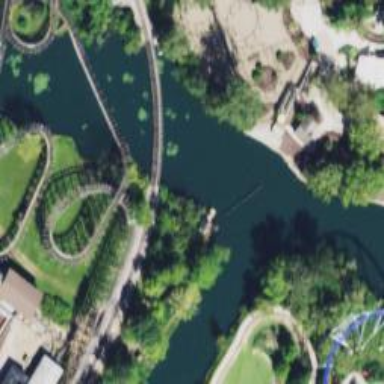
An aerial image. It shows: Thrilling roller coaster attraction.